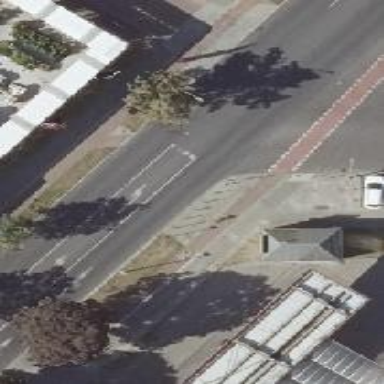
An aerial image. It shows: Unmarked crossing on the road.